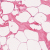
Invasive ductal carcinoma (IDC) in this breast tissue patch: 0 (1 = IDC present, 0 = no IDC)